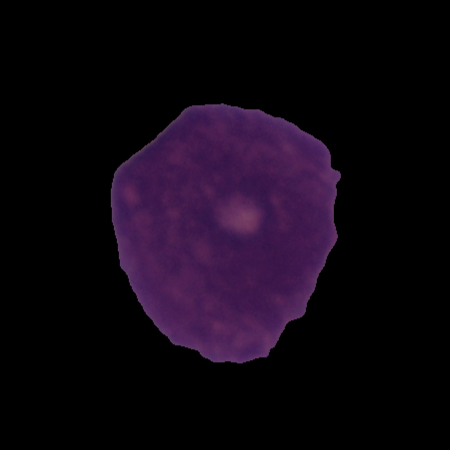
Label: cancer